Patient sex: F
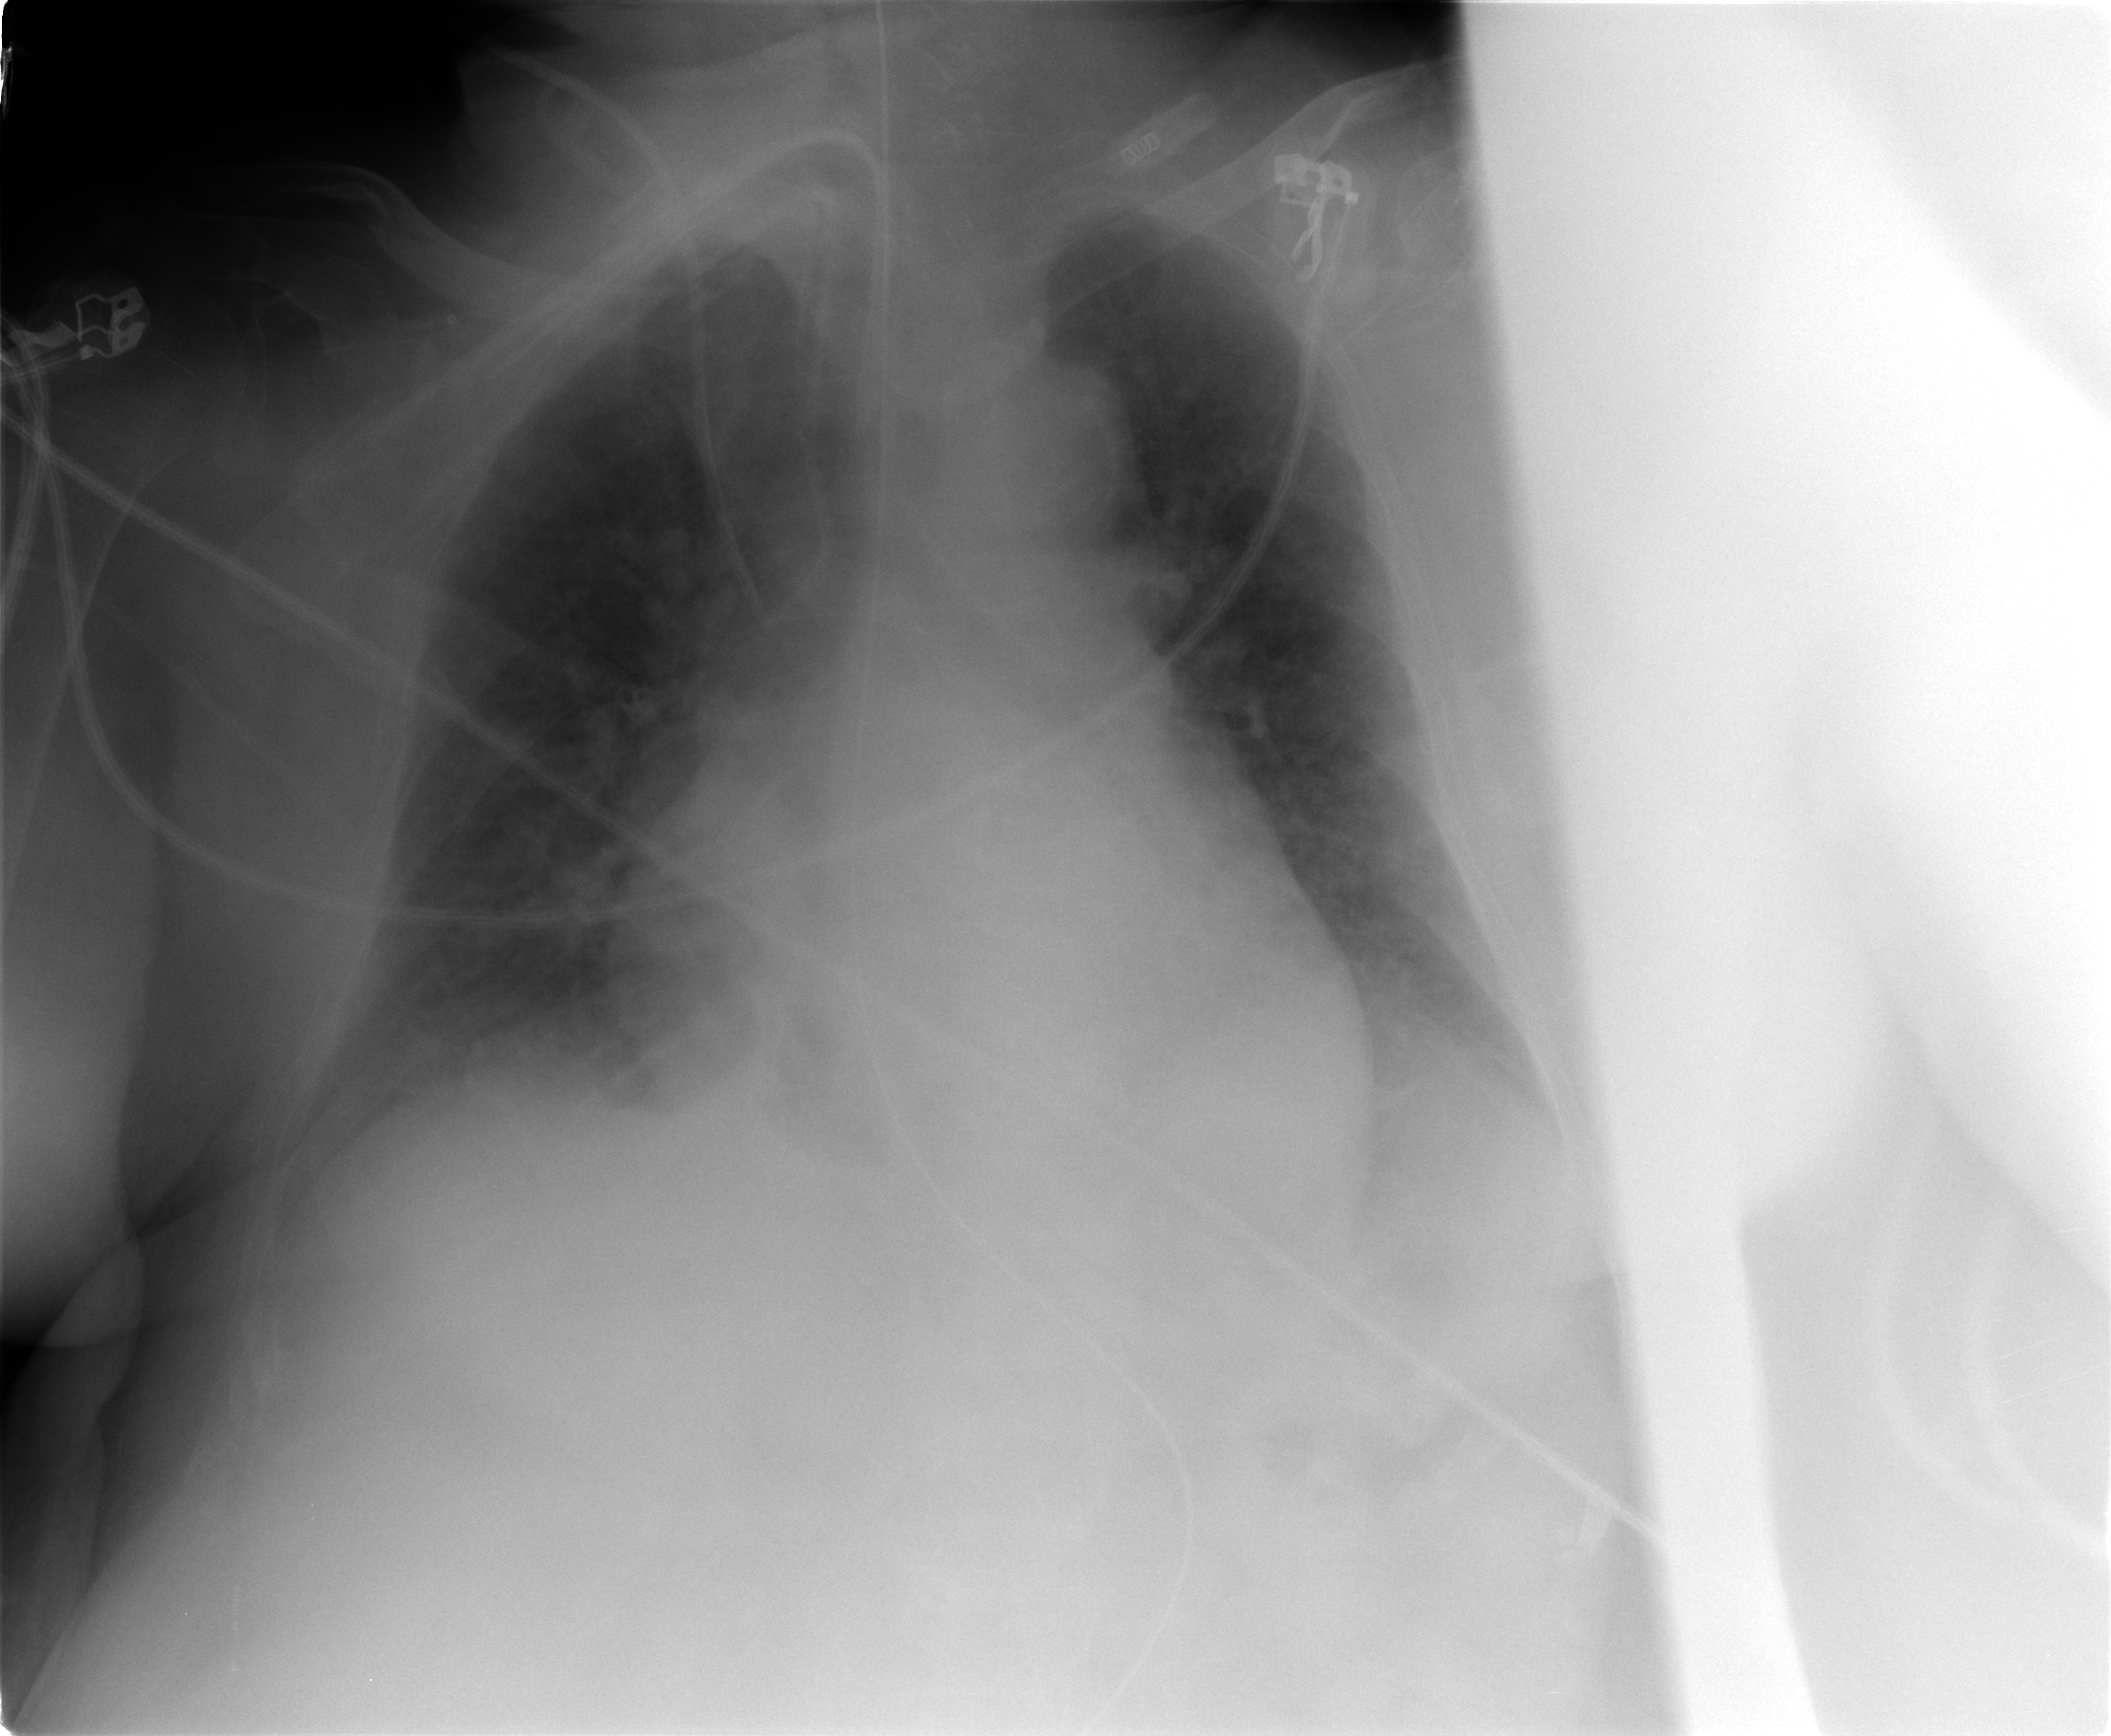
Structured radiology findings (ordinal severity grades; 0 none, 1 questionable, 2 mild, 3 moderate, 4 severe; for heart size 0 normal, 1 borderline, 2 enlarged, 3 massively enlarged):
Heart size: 2
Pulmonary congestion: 2
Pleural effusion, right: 0
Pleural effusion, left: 0
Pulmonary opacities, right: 0
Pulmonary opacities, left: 0
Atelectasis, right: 2
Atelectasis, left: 2